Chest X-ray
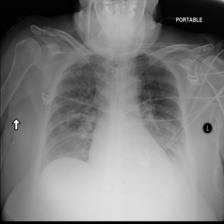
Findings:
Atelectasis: negative
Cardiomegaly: negative
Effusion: negative
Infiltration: negative
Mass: negative
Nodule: negative
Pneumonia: negative
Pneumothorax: negative
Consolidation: negative
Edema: negative
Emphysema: negative
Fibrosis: negative
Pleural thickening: negative
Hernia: negative